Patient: sex M, age 65
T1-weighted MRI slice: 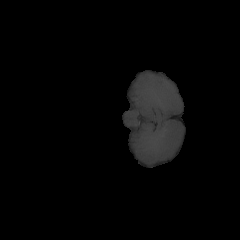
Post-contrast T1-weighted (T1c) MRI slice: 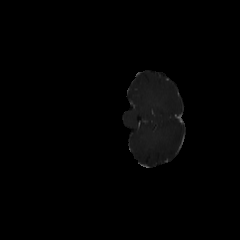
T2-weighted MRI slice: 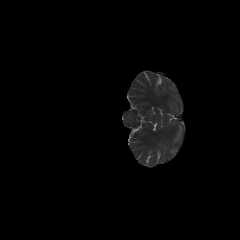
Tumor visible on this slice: no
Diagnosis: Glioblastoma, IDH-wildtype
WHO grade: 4